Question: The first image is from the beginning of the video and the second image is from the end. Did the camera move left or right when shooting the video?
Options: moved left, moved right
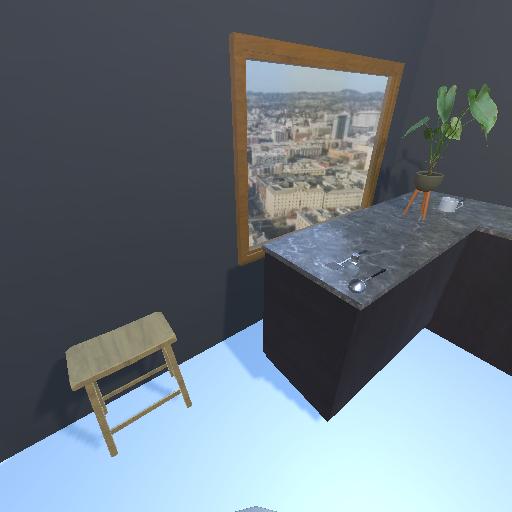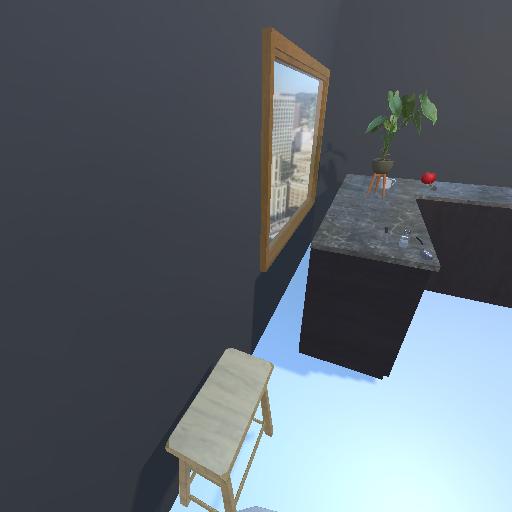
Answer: moved left